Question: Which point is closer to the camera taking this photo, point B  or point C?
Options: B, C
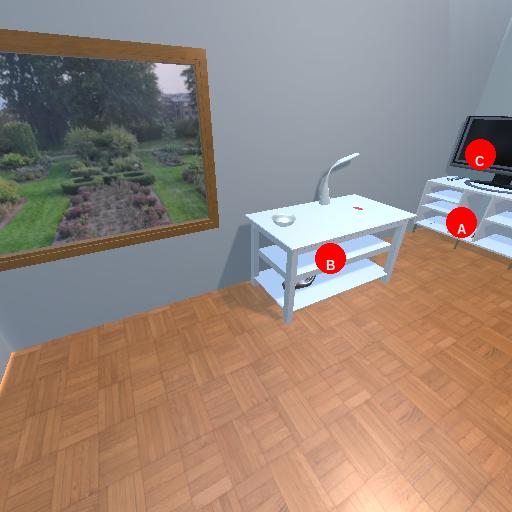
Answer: B